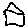
Label: house